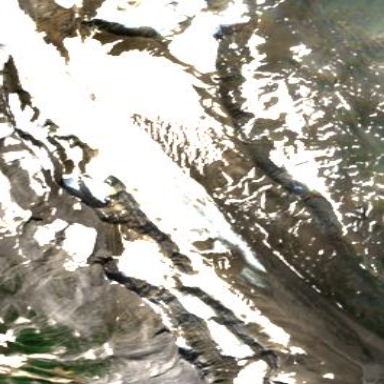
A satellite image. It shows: Majestic glacier in the distance.